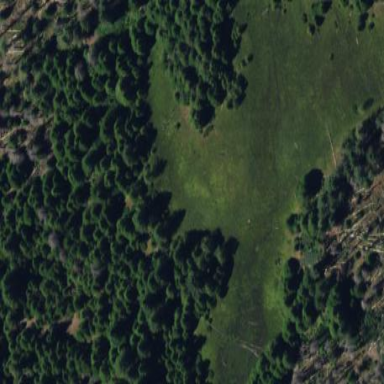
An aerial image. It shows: Beautiful meadow.